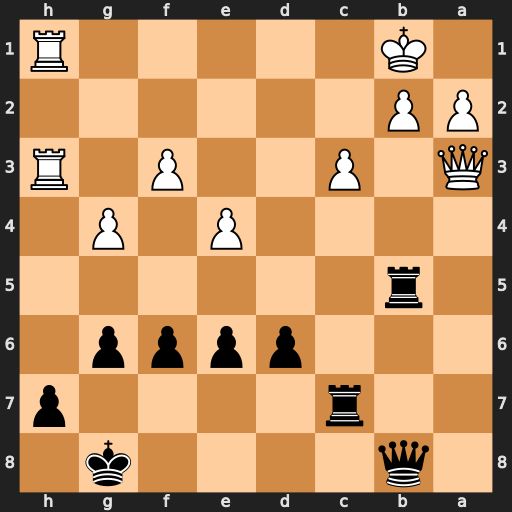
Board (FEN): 1q4k1/2r4p/3pppp1/1r6/4P1P1/Q1P2P1R/PP6/1K5R
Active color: b
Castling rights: -
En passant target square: -
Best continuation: Ra7 Qxa7 Qxa7 Rxh7 Qxh7 Rxh7 Kxh7